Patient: sex M, age 79
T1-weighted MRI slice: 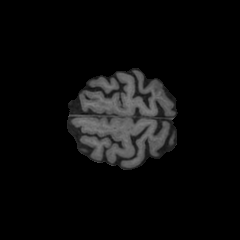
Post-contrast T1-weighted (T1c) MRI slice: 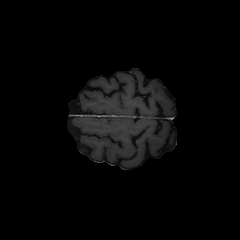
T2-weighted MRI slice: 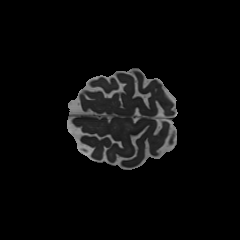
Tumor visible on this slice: no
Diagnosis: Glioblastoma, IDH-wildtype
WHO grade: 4